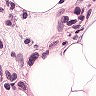
Metastatic tissue present: yes